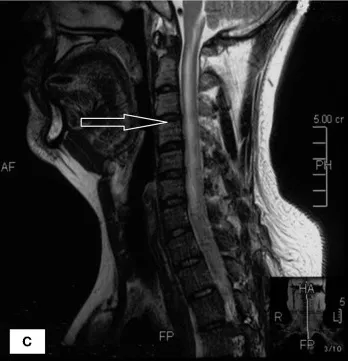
(A-D) The patient's spinal MRI showed multiple abnormal signals in the central canal of spinal cord, as shown by the arrow.
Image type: radiology (mri)